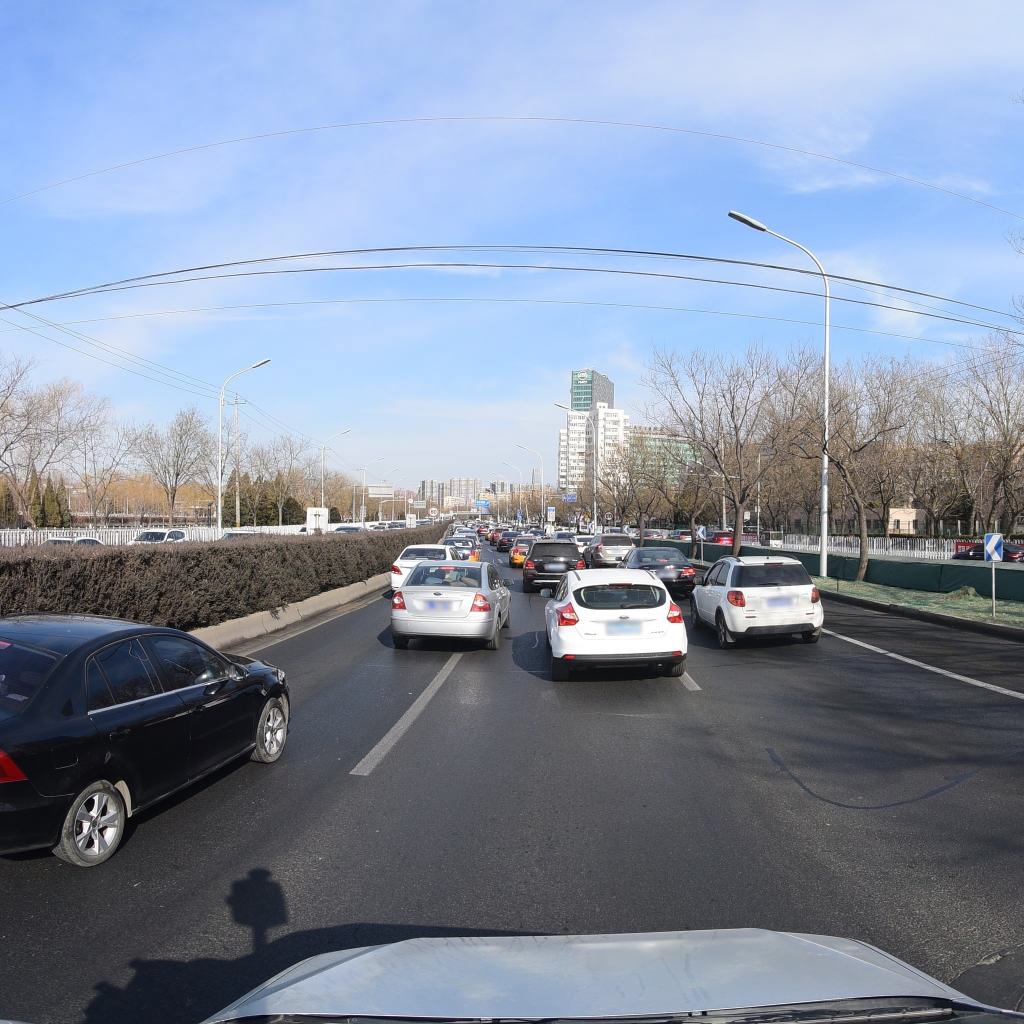
Region: Fengtai
Road damage annotations: transverse patch, transverse patch, transverse patch, transverse patch, transverse patch, longitudinal patch